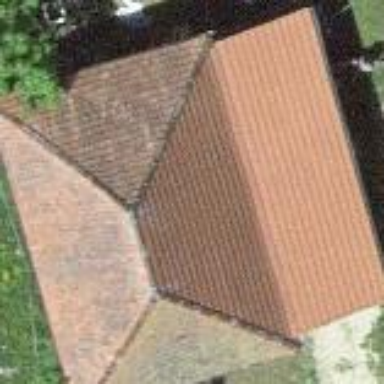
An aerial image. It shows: Building with hipped roof.